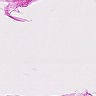
Metastatic tissue present: no